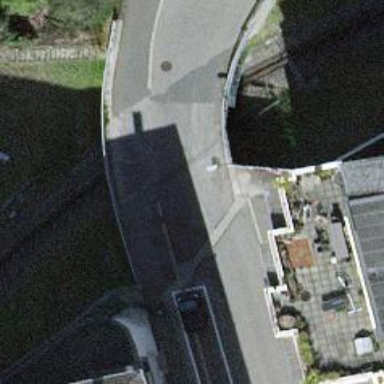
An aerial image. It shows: Sidewalk on bridge.